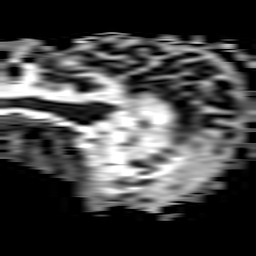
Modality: ADC
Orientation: sagittal
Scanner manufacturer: philips
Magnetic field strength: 3 T
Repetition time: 3.08 s
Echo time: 0.076 s